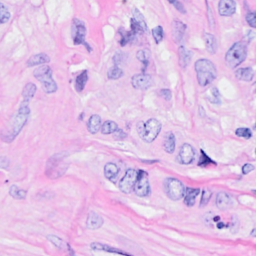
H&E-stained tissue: Breast